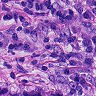
Metastatic tissue present: no